八年级 · 组合几何学
如图, $A E / / D F, A E=D F$, 要使 $\triangle E A C \cong \triangle F D B$, 需要添加下列选项中的 ( )

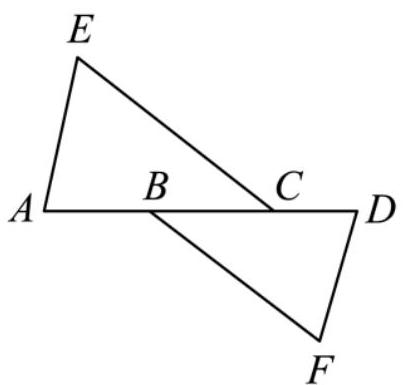
$A B=C D$
B. $E C=B F$
C. $\angle A=\angle B$
D. $A B=B C$
答案: A